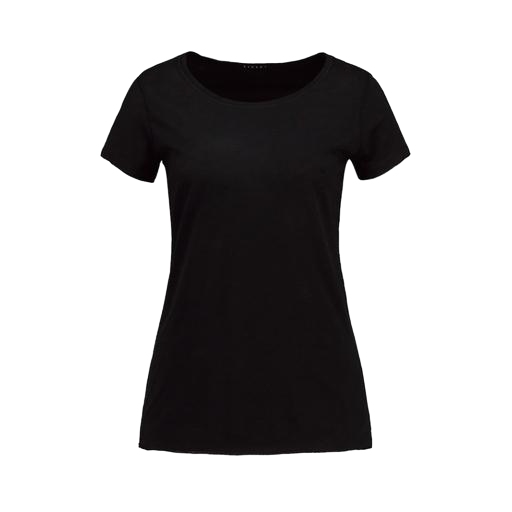
black fitted t-shirt, black scoop neck t-shirt, black scoop-neck tee, white background